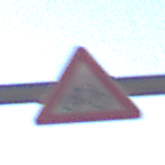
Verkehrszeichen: RadverkehrLinks
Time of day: SunriseSunset
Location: Outdoor (Nature)
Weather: Clear
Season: NotSpecified
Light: Natural